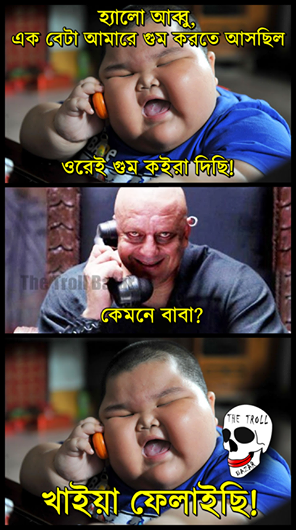
Caption: হ্যালো আব্বু, এক বেটা আমারে  গুম করতে আসছিল ওরেই গুম কইরা দিছি! কেমনে বাবা? খাইয়া ফেলাইছি!
Label: non-hate